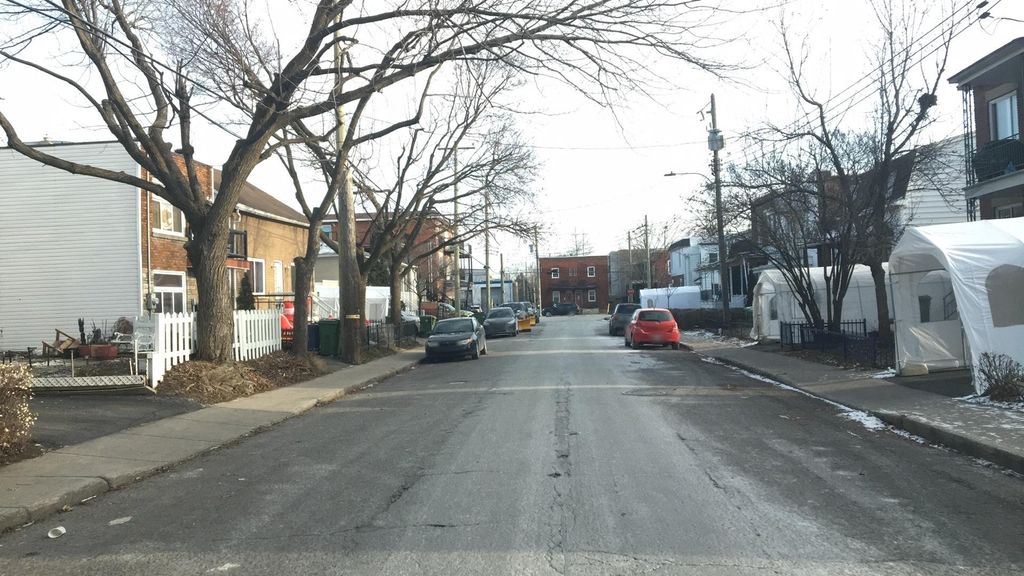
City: montreal